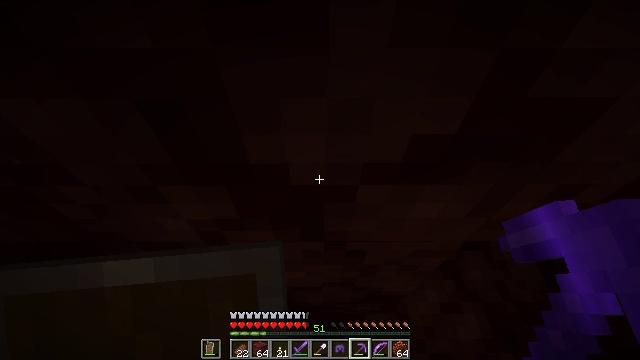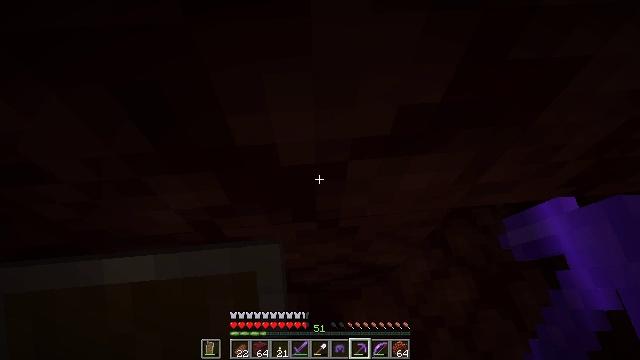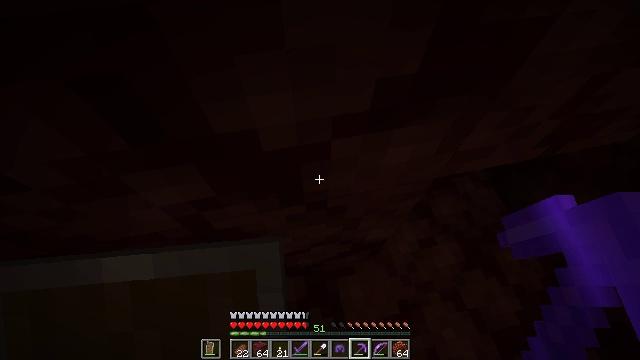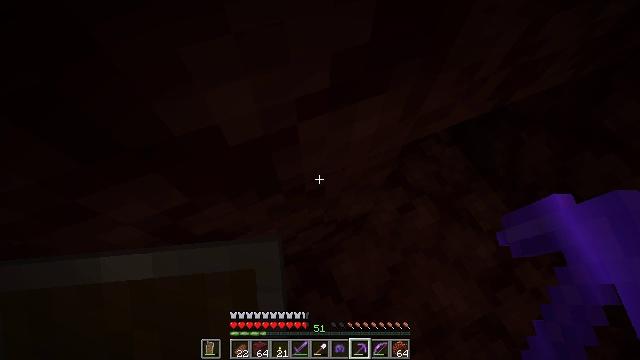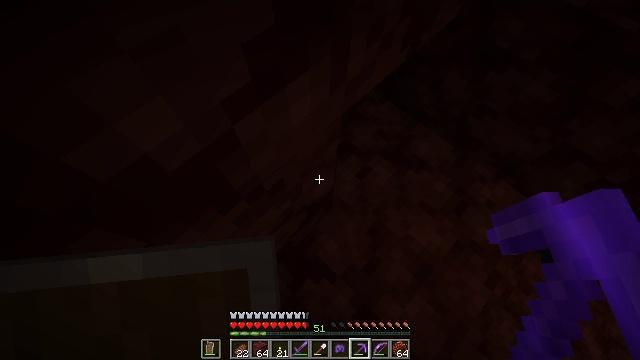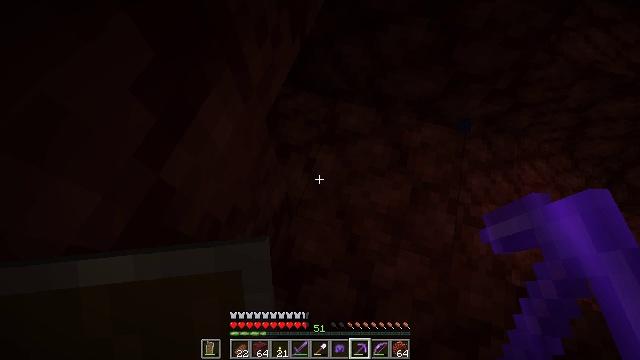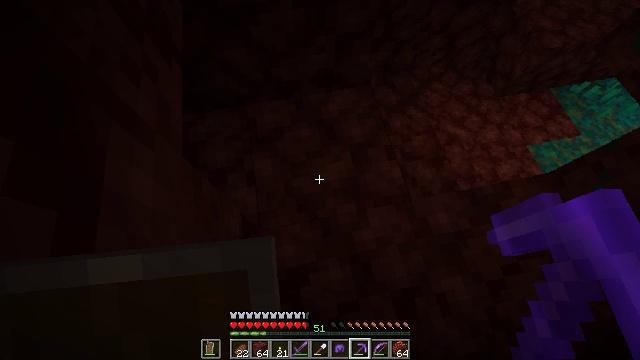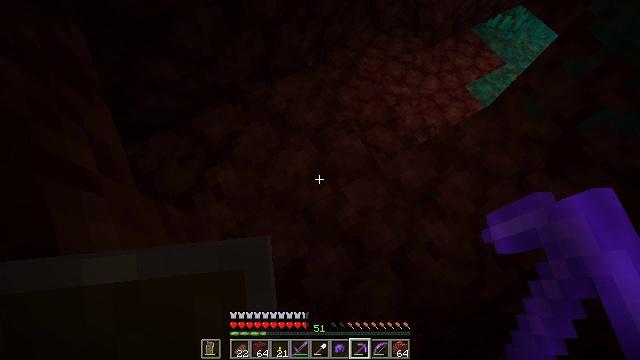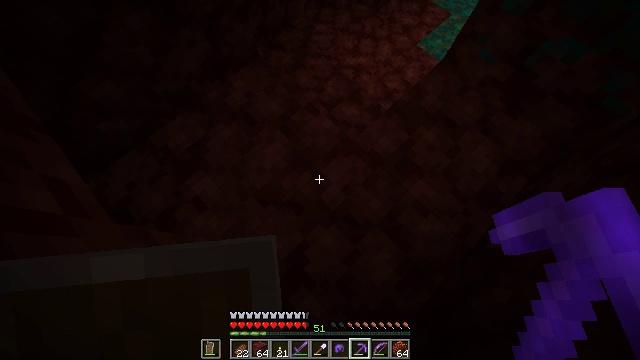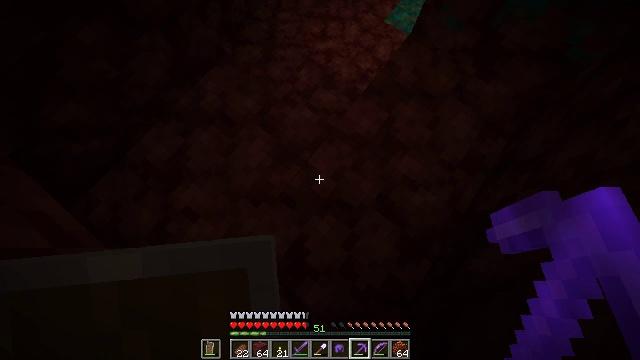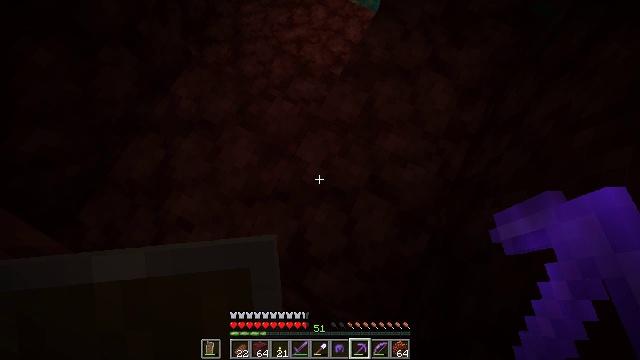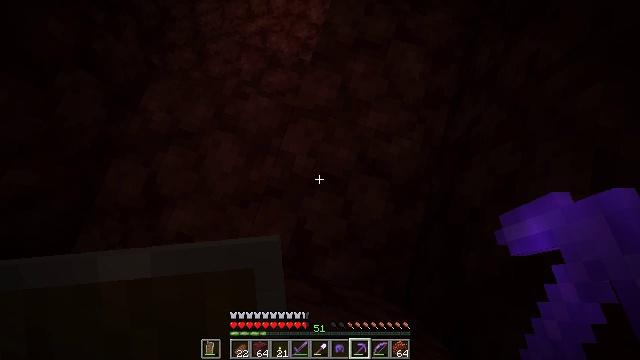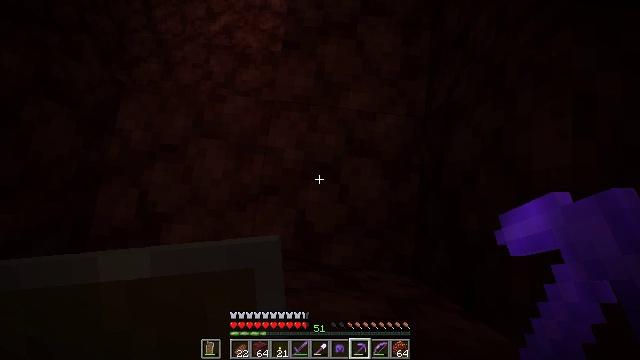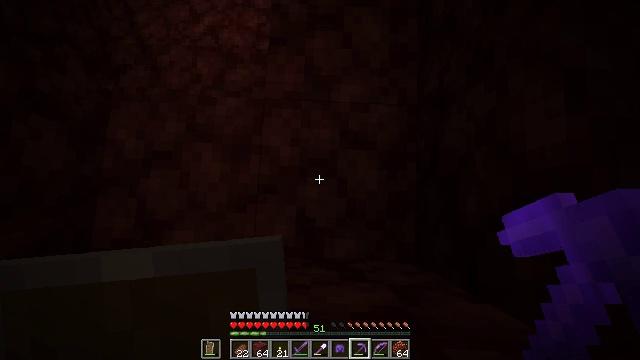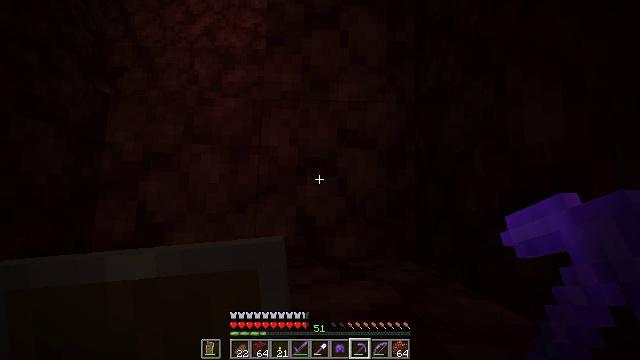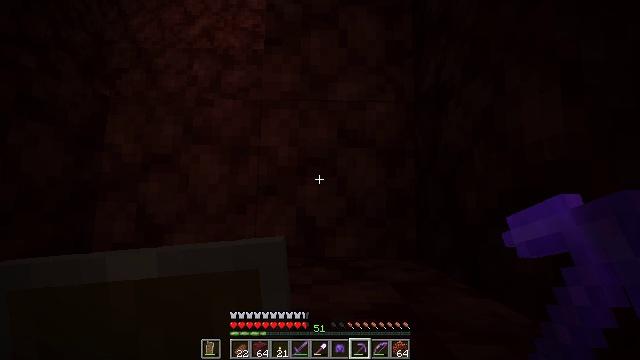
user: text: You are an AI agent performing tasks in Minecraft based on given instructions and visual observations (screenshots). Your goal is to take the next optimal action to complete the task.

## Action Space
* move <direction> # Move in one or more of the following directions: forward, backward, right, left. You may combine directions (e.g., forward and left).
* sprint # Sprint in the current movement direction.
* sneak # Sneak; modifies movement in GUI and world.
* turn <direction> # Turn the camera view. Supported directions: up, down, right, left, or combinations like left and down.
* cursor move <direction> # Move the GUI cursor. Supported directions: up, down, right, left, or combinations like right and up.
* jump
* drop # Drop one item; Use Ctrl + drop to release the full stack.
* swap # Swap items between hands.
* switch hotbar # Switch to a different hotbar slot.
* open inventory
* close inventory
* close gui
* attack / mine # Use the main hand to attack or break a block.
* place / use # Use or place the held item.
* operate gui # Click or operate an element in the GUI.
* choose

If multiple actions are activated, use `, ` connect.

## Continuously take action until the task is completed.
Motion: motion action
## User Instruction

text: Remove a blackstone from the inventory.
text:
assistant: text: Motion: turn right and down
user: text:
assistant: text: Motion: turn right and down
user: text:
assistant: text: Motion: turn right and down
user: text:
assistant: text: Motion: turn right and down
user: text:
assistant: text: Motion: turn right
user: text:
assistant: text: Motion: turn right and down
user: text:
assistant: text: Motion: turn right and down
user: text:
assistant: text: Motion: turn right and down
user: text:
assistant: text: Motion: turn right and down
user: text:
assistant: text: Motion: turn right and down
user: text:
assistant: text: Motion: turn right and down
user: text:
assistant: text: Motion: turn right and down
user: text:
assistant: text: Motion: turn right and down
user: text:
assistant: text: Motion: turn right
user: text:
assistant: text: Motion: no_op
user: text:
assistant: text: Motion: no_op
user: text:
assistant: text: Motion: turn left and up
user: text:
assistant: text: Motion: turn left and up
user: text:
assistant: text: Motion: turn left and up
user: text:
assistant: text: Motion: turn up
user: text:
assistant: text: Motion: no_op
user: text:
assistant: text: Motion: open inventory
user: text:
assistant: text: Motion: open inventory
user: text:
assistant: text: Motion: open inventory
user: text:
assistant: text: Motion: no_op
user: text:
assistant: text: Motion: no_op
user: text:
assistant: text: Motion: no_op
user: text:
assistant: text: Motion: turn up
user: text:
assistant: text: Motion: turn right and up
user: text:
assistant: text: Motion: turn right and up